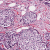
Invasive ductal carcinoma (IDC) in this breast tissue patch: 1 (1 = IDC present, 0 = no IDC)